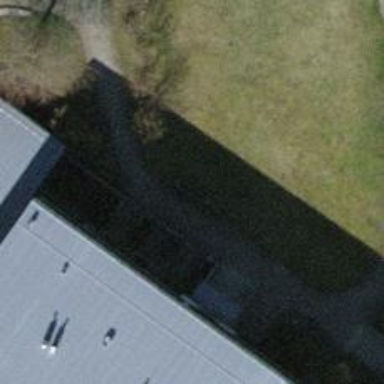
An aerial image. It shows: Brown bench in the vicinity.